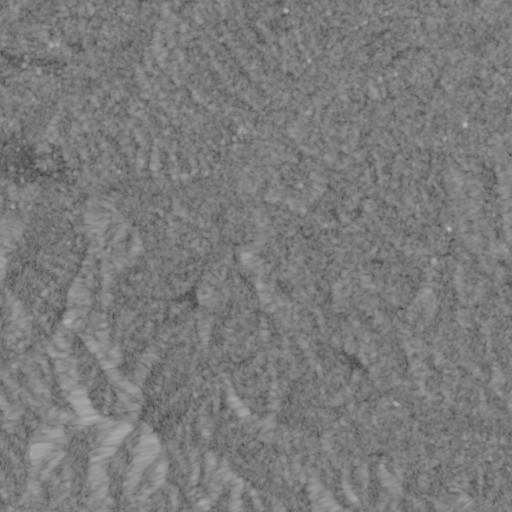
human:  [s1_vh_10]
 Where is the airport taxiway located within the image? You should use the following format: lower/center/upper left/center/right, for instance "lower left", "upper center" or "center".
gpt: The airport taxiway is located in the upper left of the image.
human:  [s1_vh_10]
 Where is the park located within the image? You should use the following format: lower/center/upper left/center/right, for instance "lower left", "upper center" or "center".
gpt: The park is located in the upper left of the image.
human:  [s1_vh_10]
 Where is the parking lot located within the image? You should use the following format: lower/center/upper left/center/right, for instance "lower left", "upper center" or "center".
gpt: The parking lot is located in the lower center of the image.
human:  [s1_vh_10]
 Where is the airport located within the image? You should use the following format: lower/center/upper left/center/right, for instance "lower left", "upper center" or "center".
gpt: There is no airport in the image.

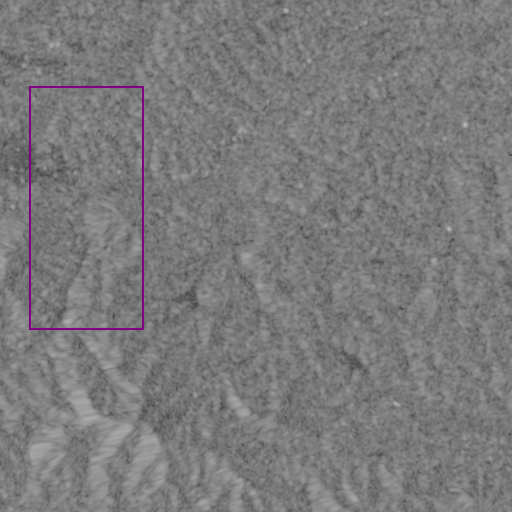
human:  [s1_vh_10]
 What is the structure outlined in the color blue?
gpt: There is no blue outline.
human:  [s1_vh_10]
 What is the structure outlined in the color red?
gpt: There is no structure outlined in red.